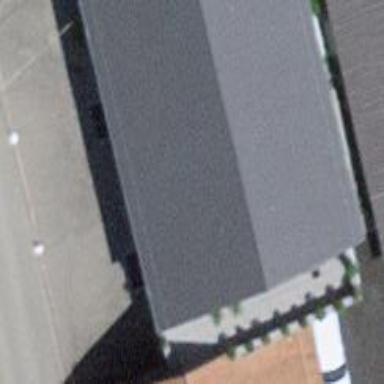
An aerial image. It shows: Residential building.